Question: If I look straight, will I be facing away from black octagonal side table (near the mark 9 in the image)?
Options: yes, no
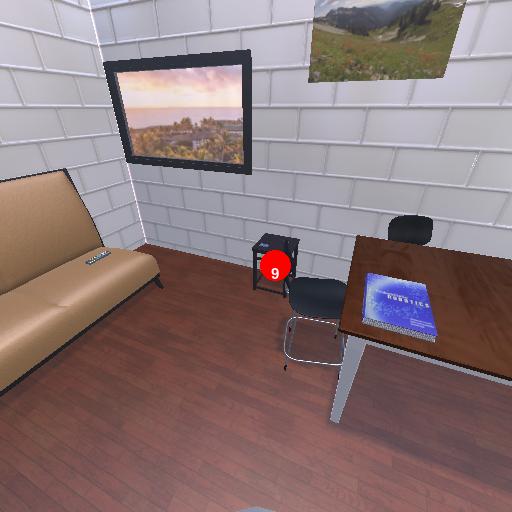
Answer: yes